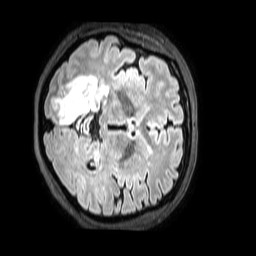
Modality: FLAIR
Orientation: axial
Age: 45
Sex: female
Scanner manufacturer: philips
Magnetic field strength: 3 T
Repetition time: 4.8 s
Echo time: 0.2825 s